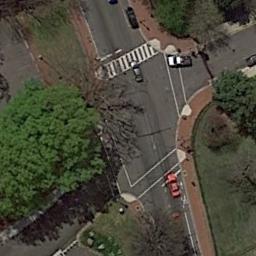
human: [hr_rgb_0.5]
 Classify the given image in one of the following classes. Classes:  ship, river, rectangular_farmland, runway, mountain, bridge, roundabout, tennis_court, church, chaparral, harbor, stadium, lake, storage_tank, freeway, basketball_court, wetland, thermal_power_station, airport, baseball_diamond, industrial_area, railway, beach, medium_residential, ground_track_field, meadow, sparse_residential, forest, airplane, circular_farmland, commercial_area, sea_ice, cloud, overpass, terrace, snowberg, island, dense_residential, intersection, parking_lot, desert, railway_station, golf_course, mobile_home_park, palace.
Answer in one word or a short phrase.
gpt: intersection